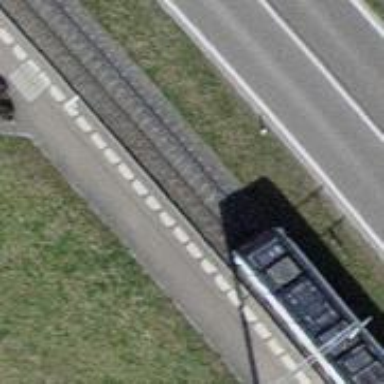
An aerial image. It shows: Narrow-gauge railway with electrified contact line.